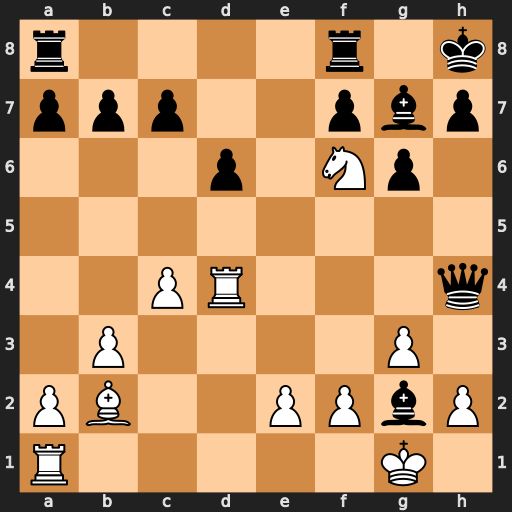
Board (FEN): r4r1k/ppp2pbp/3p1Np1/8/2PR3q/1P4P1/PB2PPbP/R5K1
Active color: w
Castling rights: -
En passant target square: -
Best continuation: Rxh4 Bxf6 Bxf6+